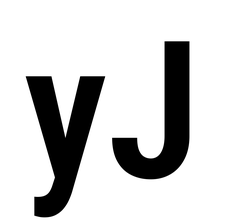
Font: Roboto_Condensed_SemiBold